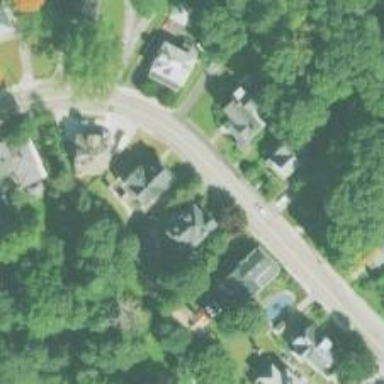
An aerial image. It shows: Residential driveway designated as service road.